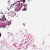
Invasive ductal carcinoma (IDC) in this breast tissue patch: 0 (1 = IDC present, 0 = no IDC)